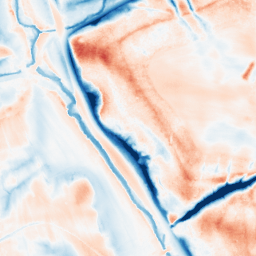
Category: classical
Decomposition family: gaussian
Decomposition parameters: sigma: 10
Upsampling method: sinc_hamming
Upsampling parameters: scale: 8
kernel_size: 16
Upsampling scale: 8